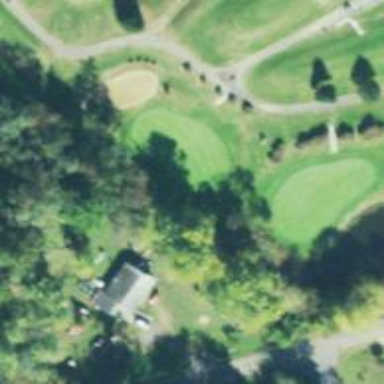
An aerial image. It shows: View of golf hole.